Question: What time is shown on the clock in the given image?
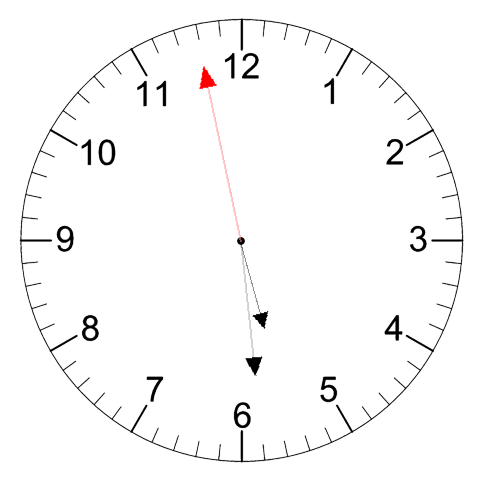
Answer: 05:28:58